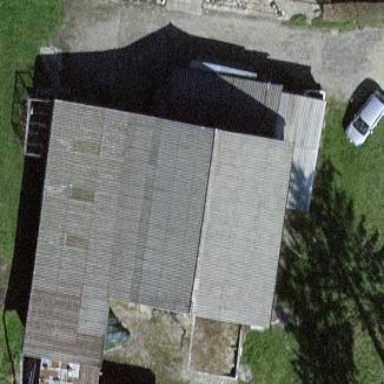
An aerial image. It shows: Shed.